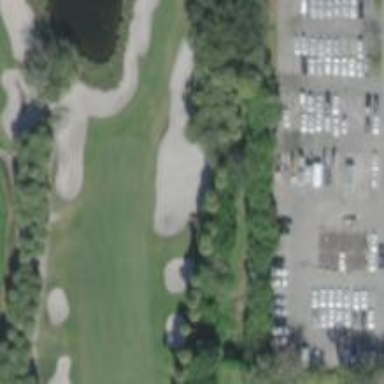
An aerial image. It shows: Golf bunker filled with natural sand.